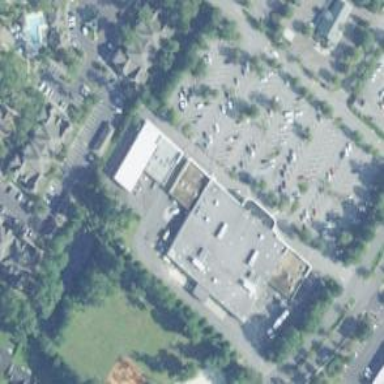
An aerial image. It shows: Parking area with surface.